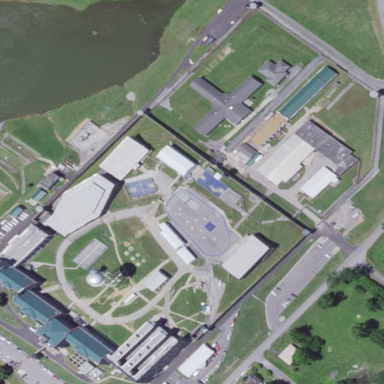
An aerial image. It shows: Prison.